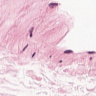
Metastatic tissue present: no